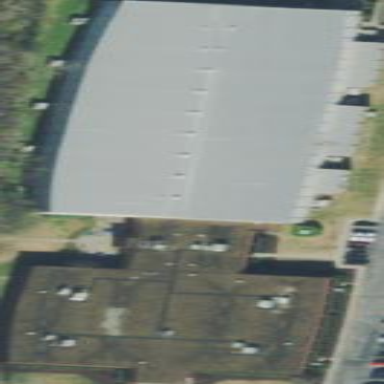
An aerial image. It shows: Industrial building.